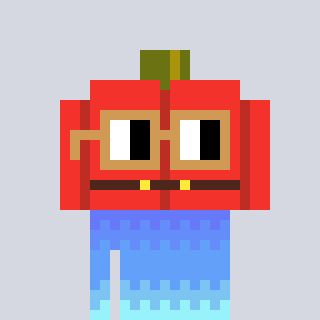
a pixel art character with square brown glasses, a pumpkin-shaped head and a redpinkish-colored body on a cool background